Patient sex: F
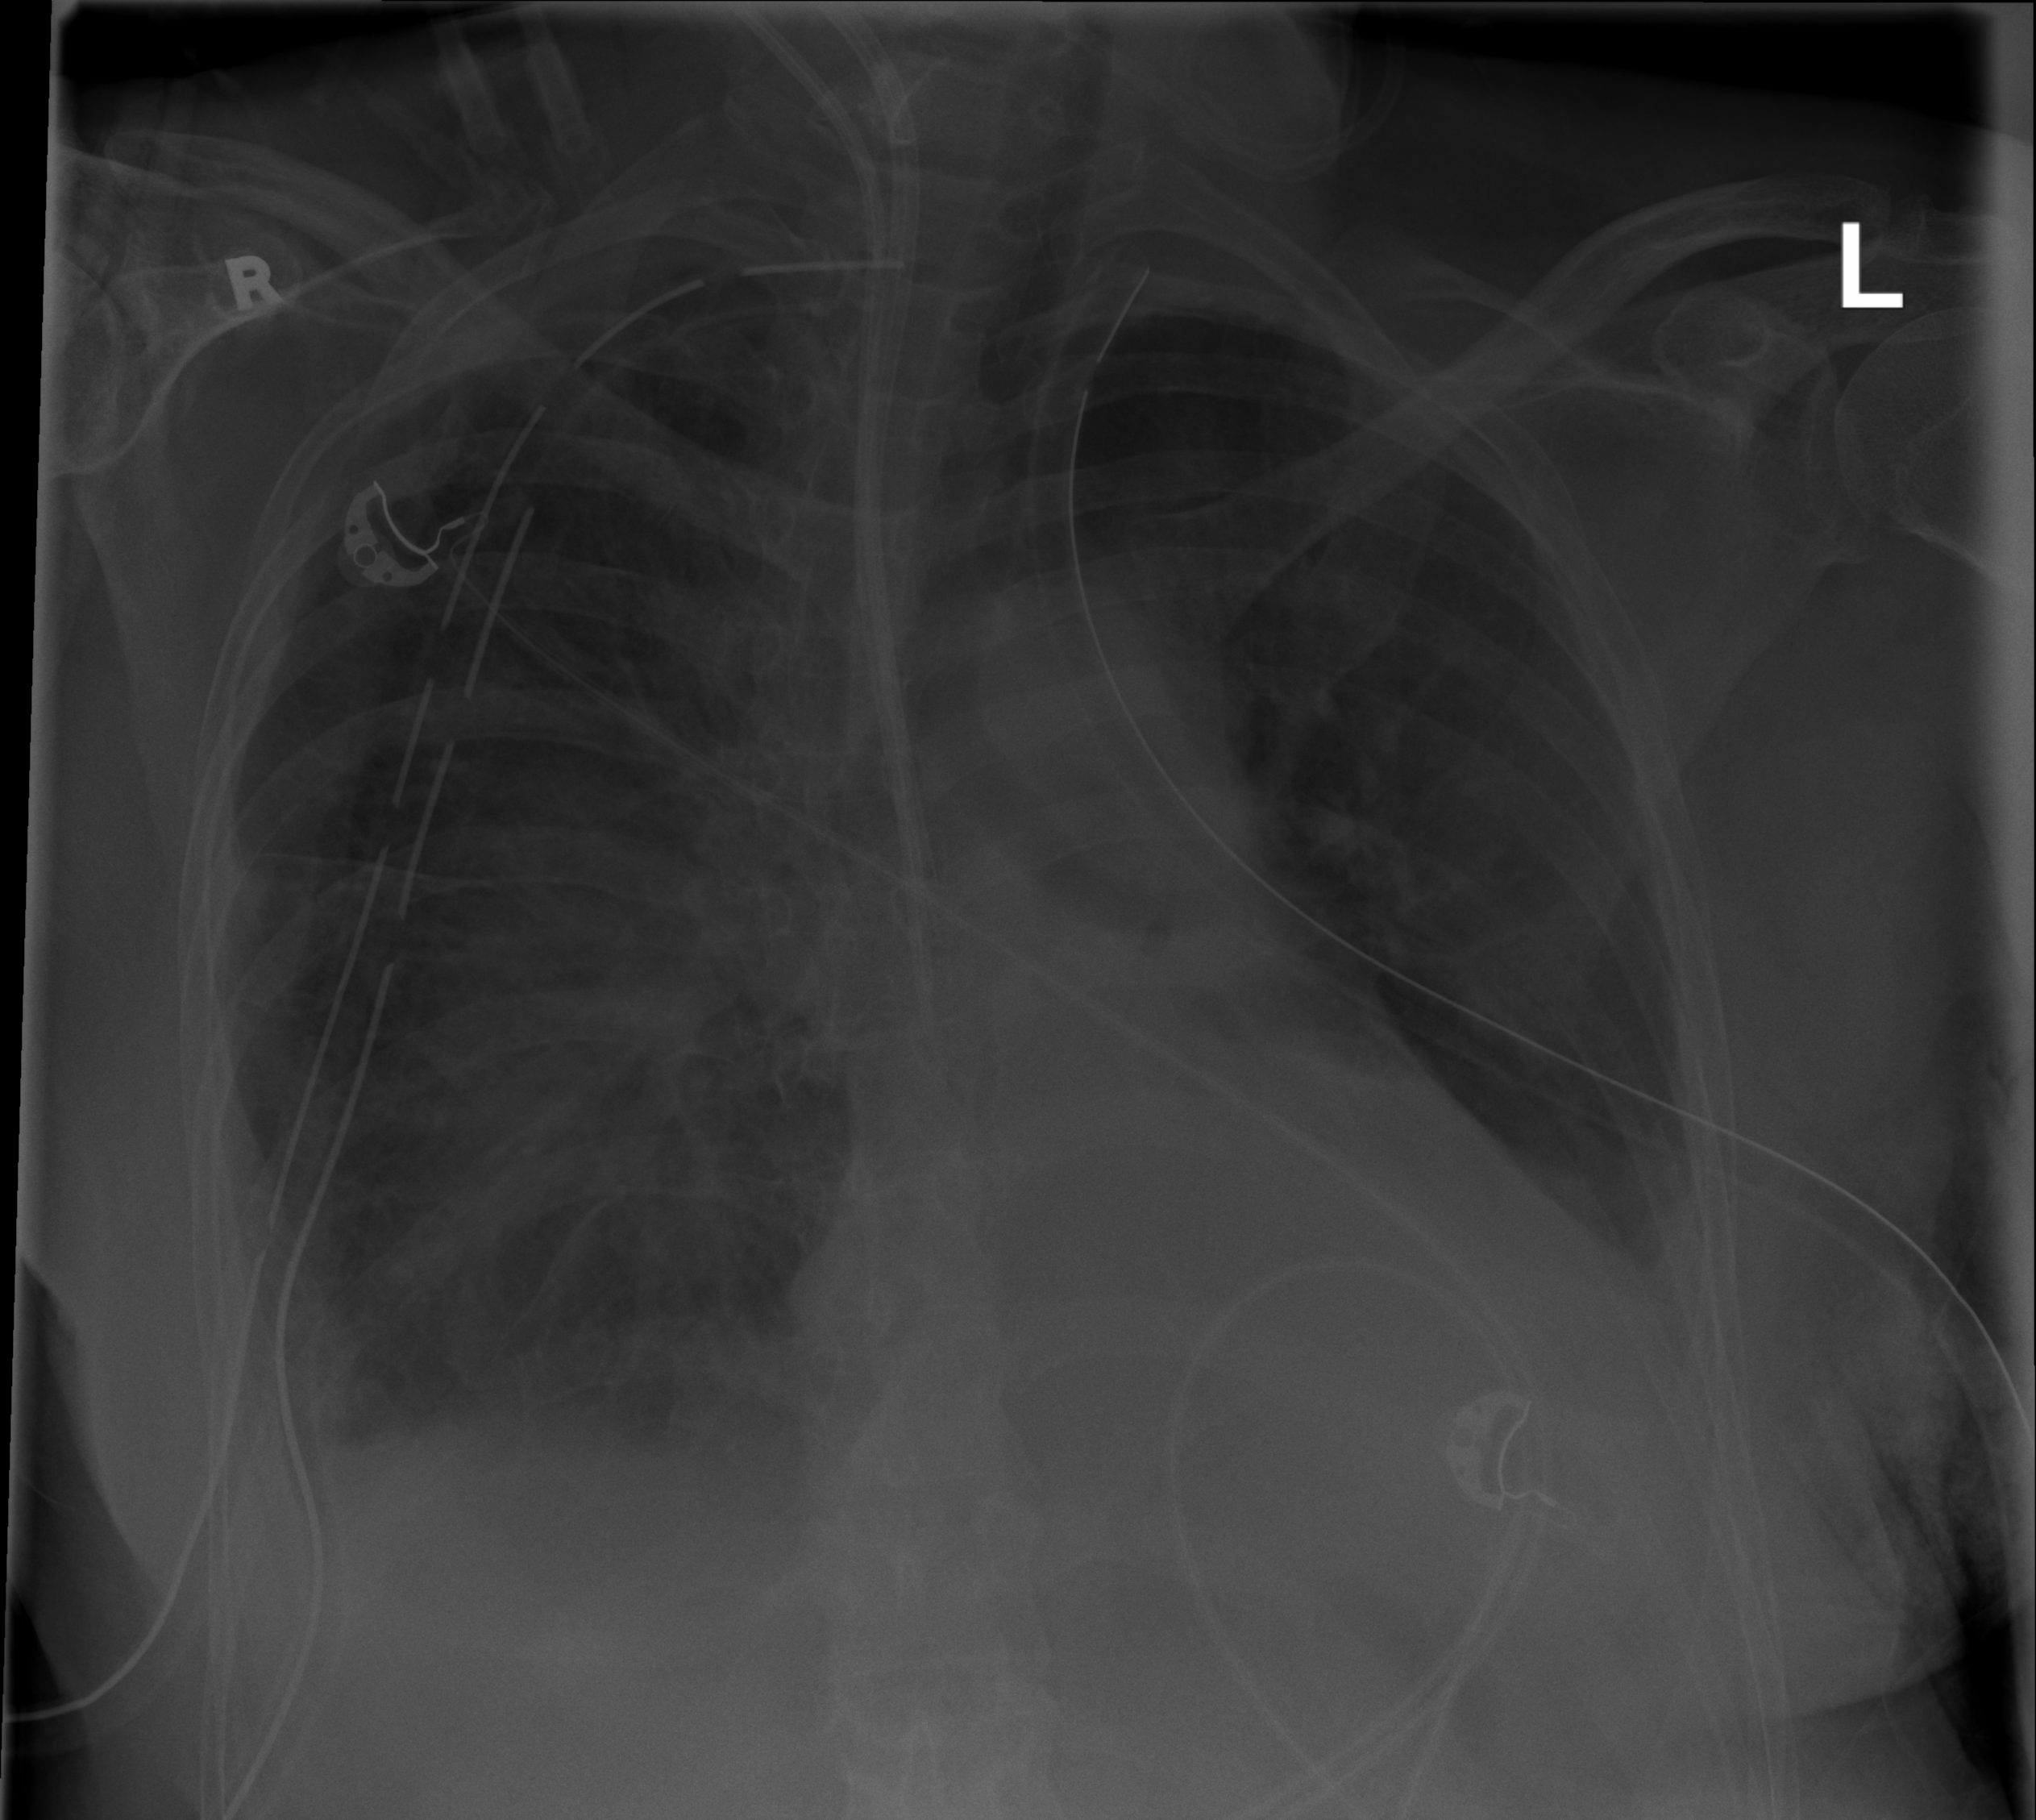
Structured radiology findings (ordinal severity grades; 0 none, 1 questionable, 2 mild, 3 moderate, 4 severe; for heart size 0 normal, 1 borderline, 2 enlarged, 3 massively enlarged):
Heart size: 2
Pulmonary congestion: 1
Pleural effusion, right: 2
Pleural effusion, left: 3
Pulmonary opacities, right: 2
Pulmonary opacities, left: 0
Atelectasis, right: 2
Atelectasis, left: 2